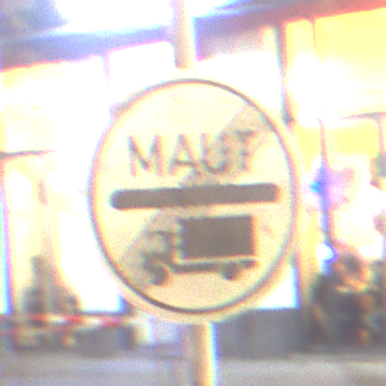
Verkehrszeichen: EndeMautpflicht
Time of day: Night
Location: Outdoor (Urban)
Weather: Clear
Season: NotSpecified
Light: Artificial